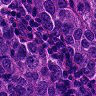
Metastatic tissue present: yes